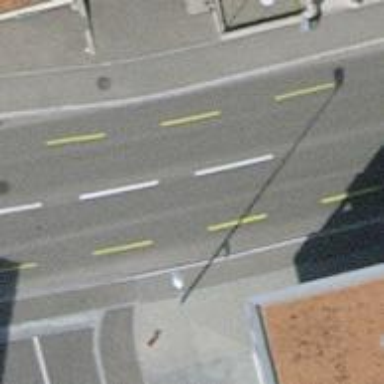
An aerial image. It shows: Advisory cycle lane on primary road with asphalt surface.